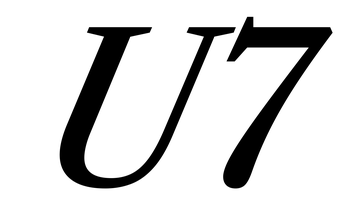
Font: LibreCaslonText-Italic_Medium_Italic